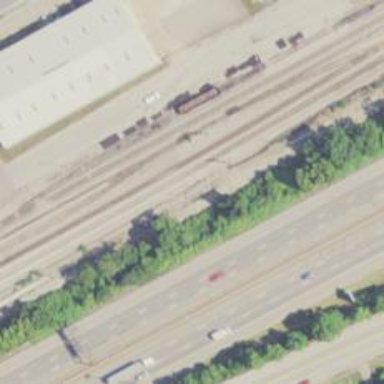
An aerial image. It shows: Railway track.